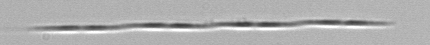
Label: Pseudo-nitzschia